Interaction volume radius: 5 \u00c5
Interaction volume height: 35 \u00c5
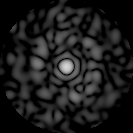
Disorder parameter: 0.8247